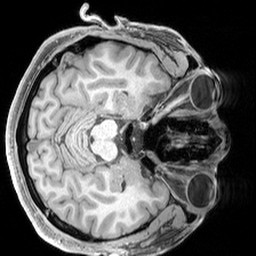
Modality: T1w
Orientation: axial
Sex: male
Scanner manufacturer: siemens
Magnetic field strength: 3 T
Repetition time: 2.3 s
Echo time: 0.00226 s